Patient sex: F
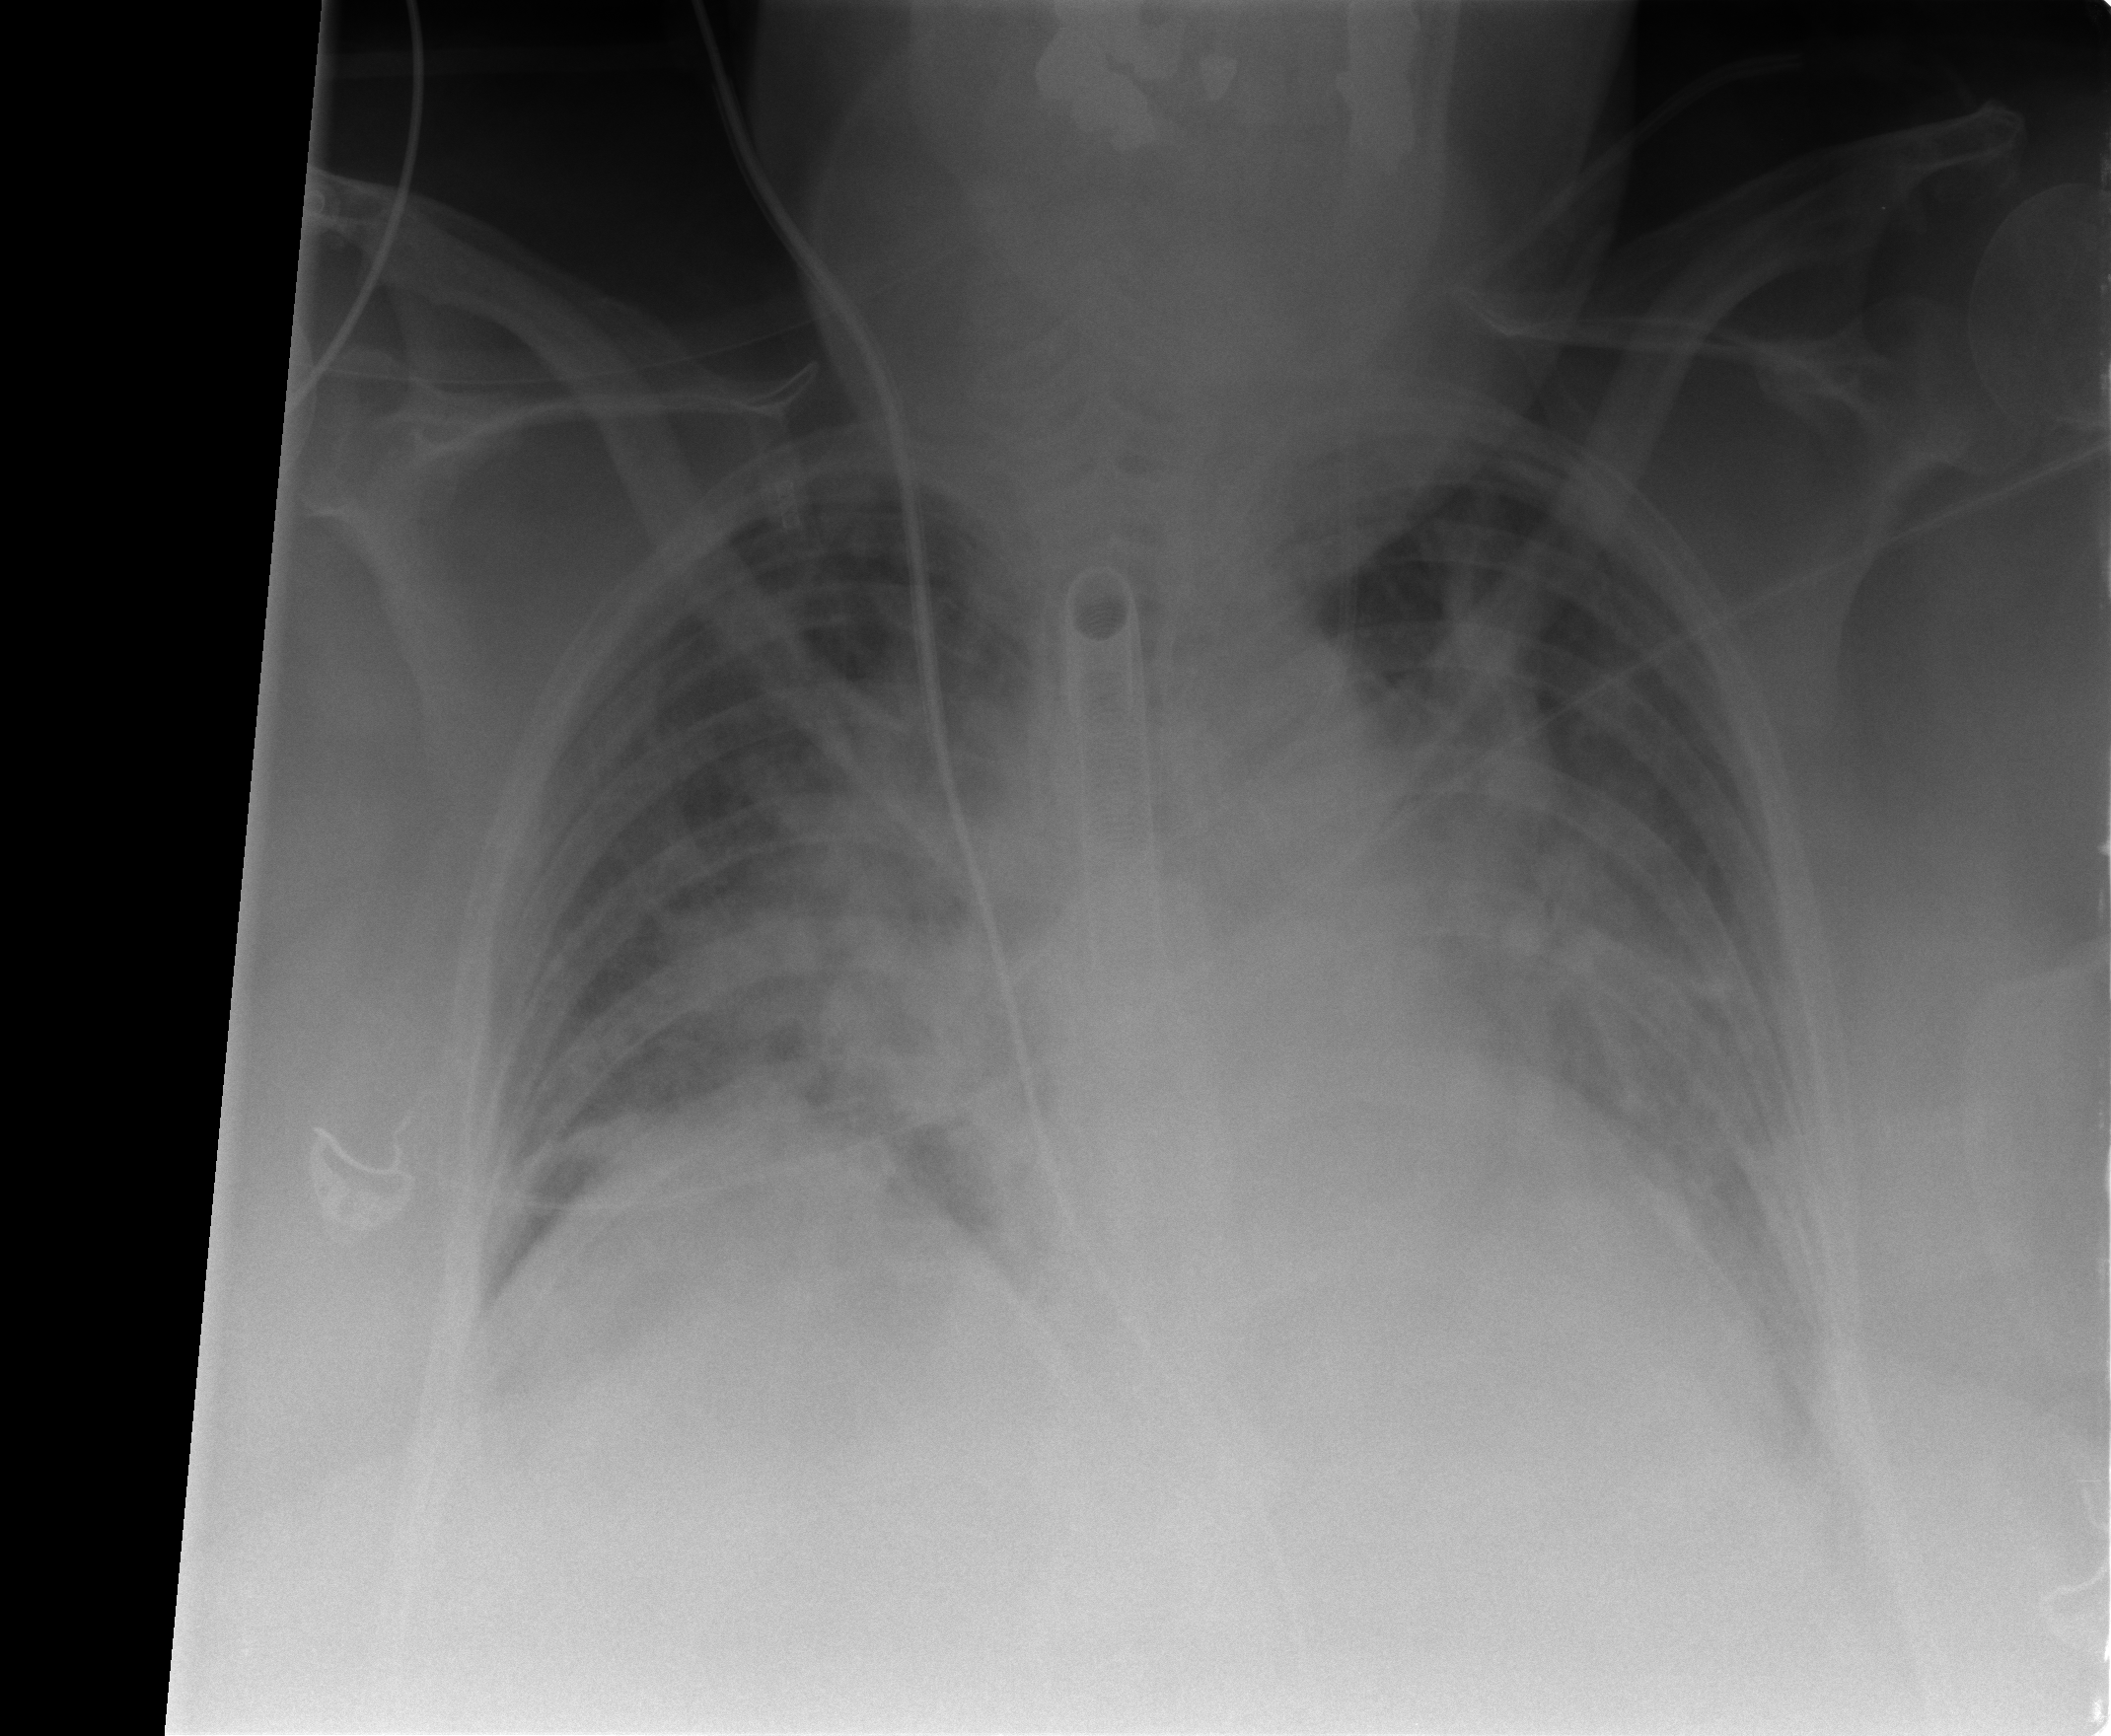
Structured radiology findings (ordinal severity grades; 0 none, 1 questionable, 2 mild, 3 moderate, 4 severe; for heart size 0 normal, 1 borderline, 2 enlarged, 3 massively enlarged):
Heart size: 2
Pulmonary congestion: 3
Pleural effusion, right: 2
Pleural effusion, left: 2
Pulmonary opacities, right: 3
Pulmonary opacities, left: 4
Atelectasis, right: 2
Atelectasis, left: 2